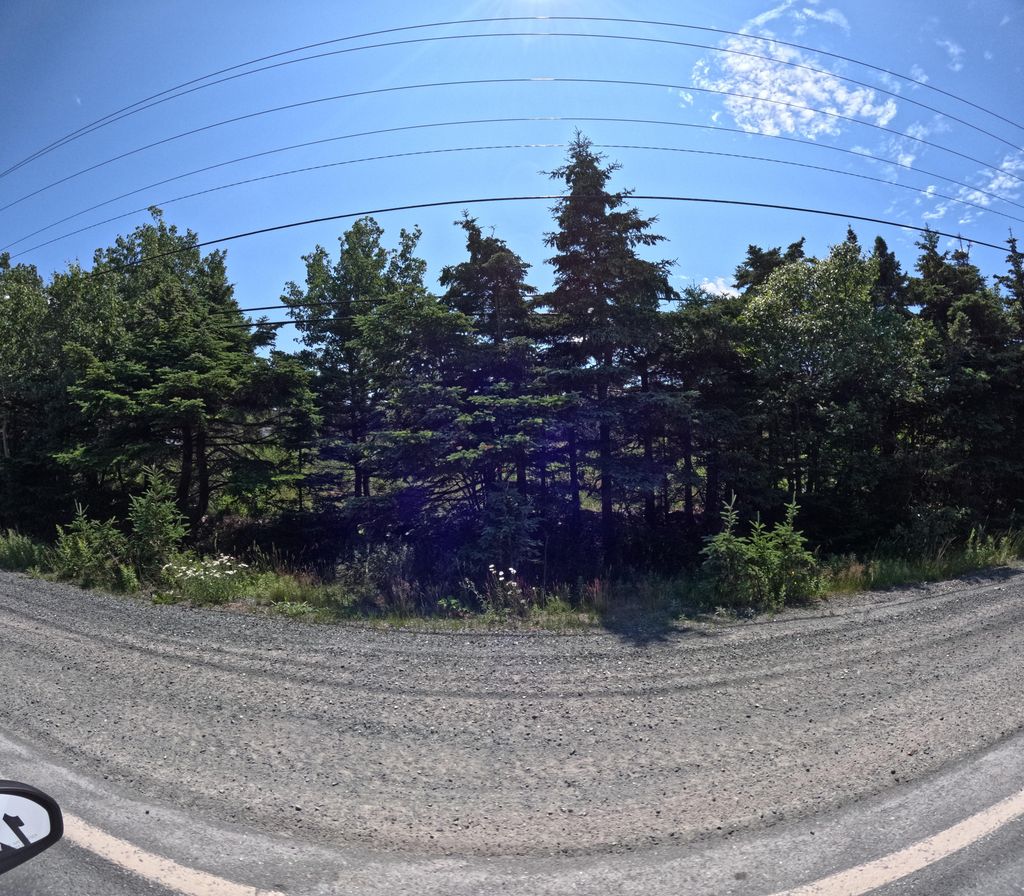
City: st_johns